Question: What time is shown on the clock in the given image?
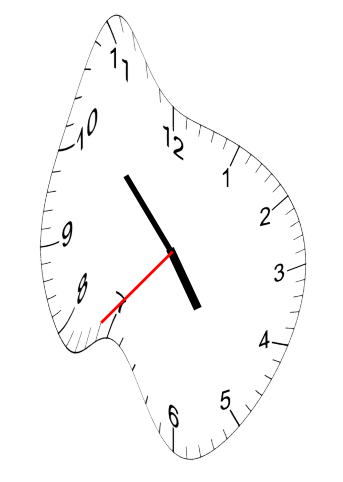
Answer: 04:52:37